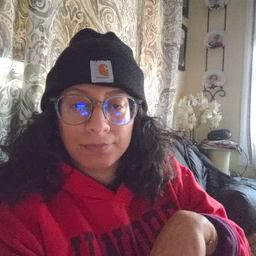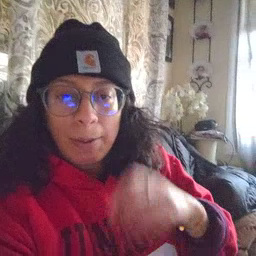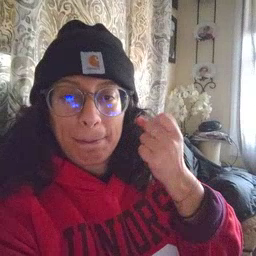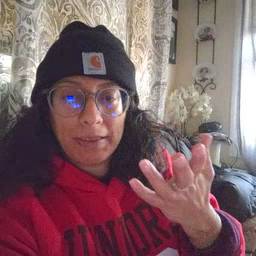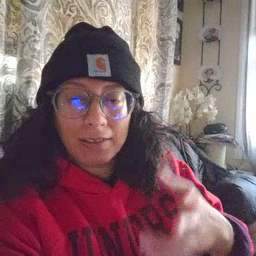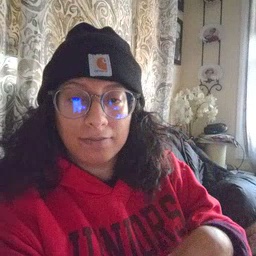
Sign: many